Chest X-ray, PA view. Patient: 23 years old, sex M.
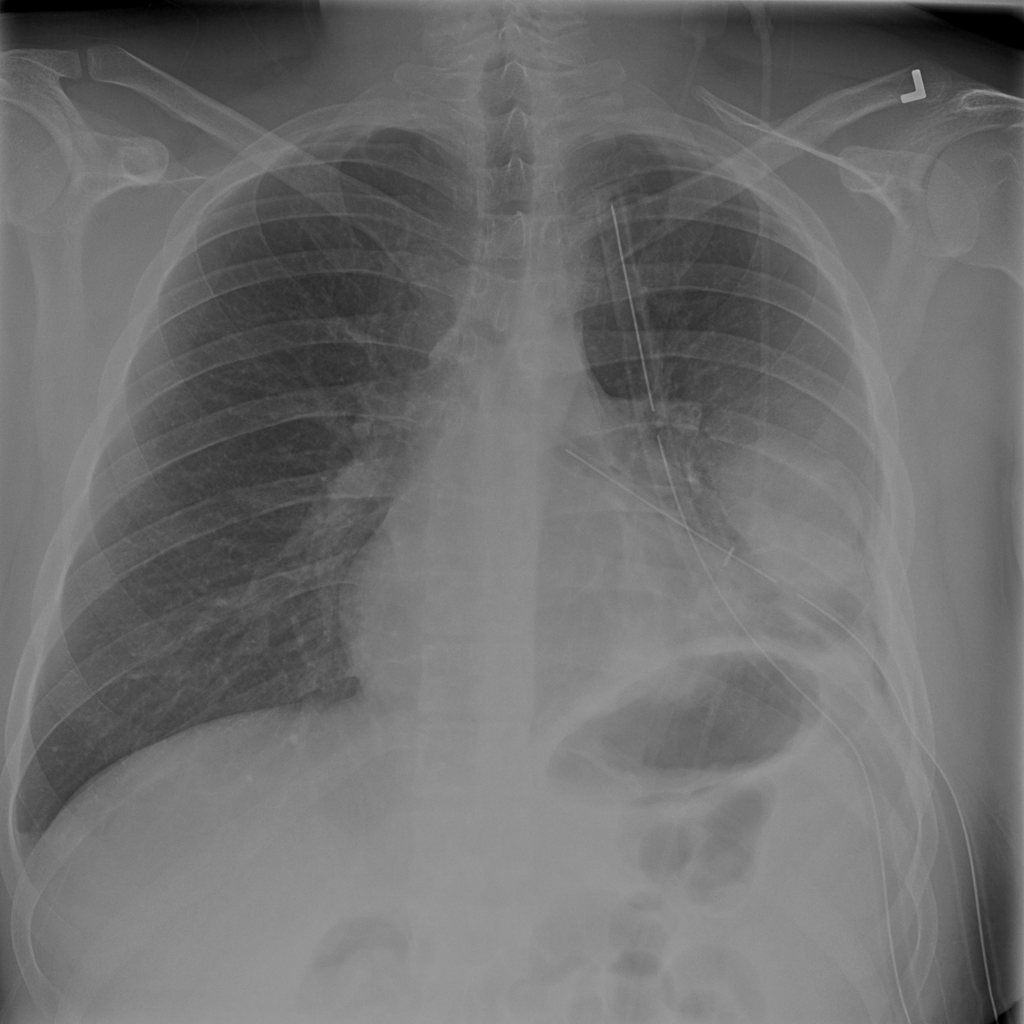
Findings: Atelectasis, Mass